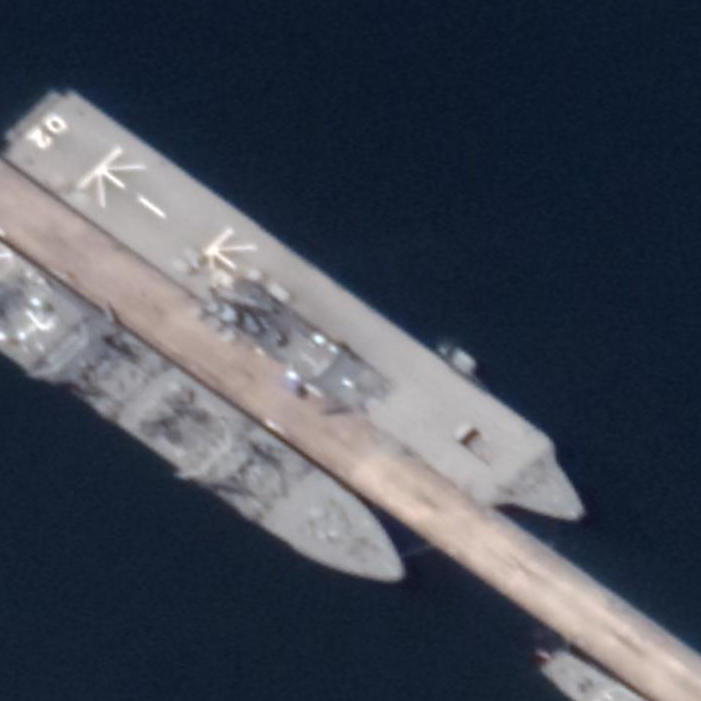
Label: assault